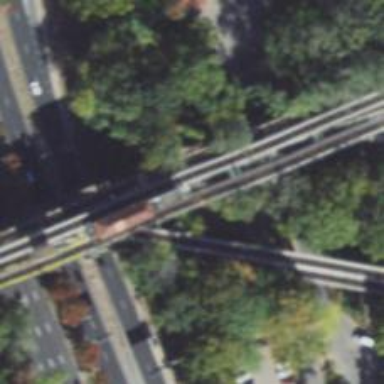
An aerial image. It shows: Railway bridge with electrified lines.